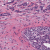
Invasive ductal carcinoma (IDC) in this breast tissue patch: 1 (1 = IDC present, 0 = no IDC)